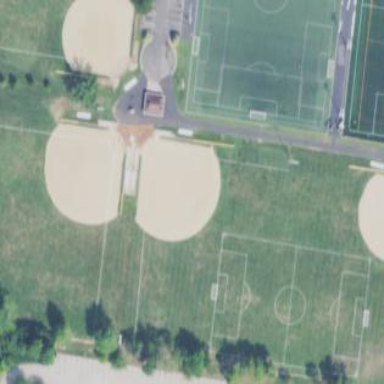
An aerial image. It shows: Soccer pitch designated for leisure and sports activities.